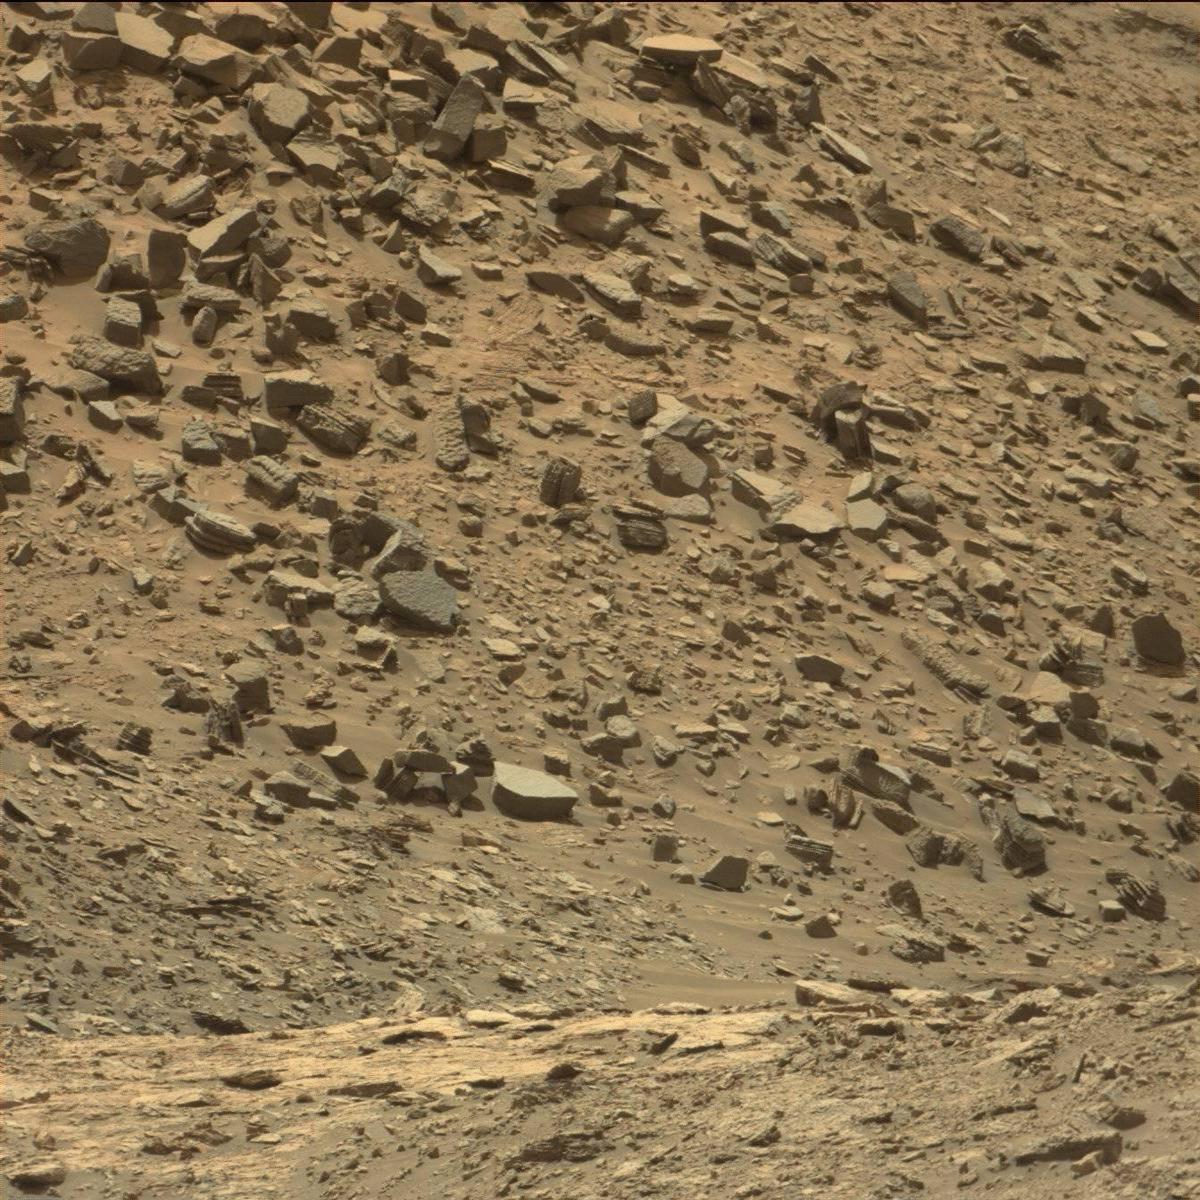
Terrain classes present: Bedrock, Sand / Soil